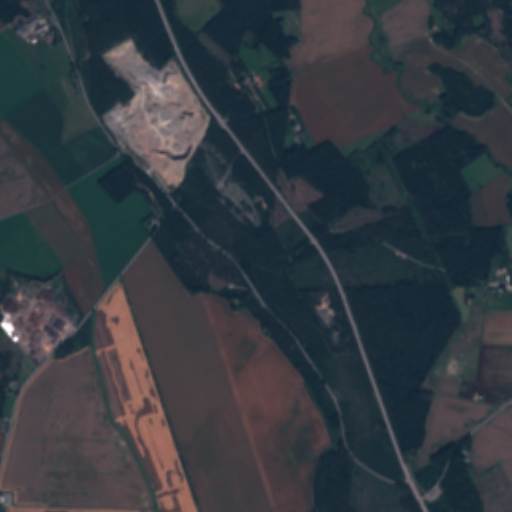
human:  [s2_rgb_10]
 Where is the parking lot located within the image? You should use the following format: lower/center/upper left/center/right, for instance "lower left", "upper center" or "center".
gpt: The parking lot is located in the lower right of the image.
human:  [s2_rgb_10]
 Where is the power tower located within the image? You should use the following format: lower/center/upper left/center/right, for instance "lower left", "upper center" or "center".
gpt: The power tower is located in the left of the image.
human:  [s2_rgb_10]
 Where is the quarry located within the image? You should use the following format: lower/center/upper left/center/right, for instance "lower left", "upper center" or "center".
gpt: The quarry is located in the upper left of the image.
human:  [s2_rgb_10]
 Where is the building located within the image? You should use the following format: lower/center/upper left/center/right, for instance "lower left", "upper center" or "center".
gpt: There is no building in the image.